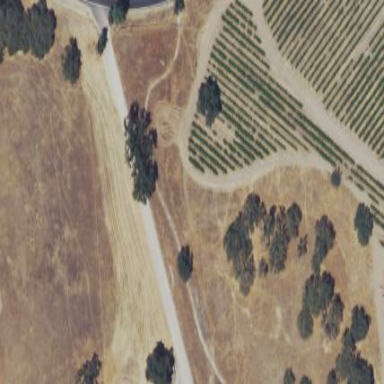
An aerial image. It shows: Vineyard with grape crops.